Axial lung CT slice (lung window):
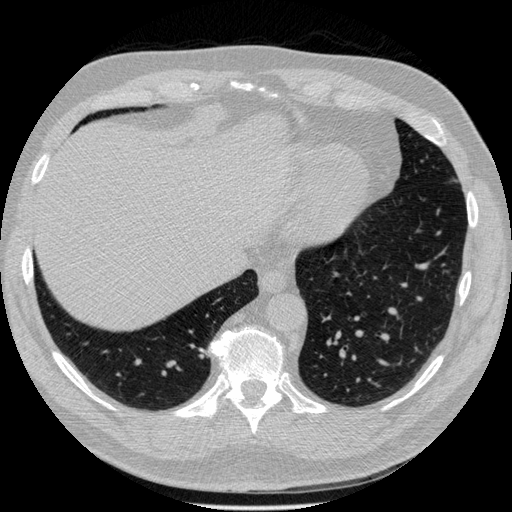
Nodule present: yes
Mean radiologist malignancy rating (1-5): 1.75